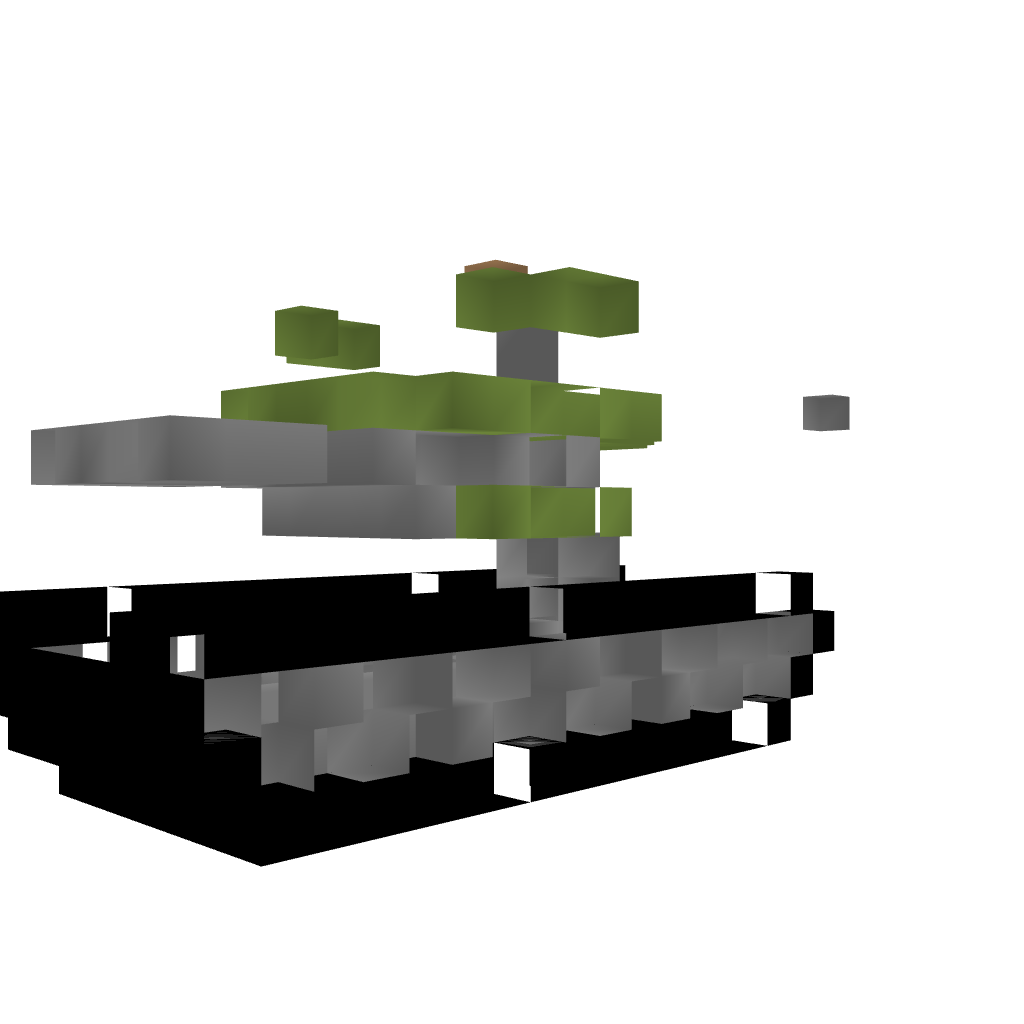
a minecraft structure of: ağır tank bad low quality